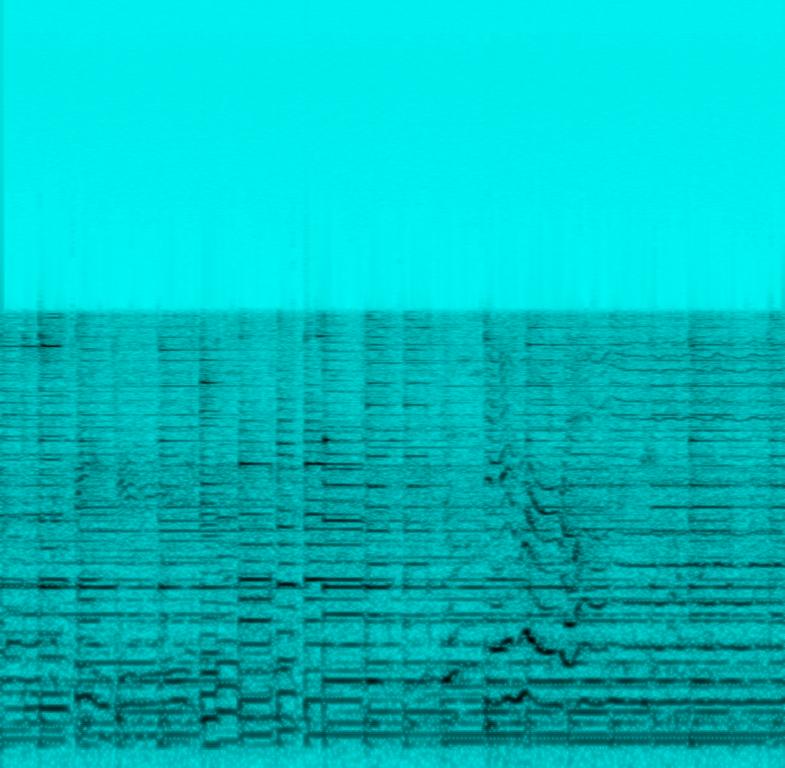
The low quality recording features a country song being played on an acoustic rhythm guitar and raw male vocal singing over it. It sounds passionate and emotional, even though the recording is noisy and in mono.